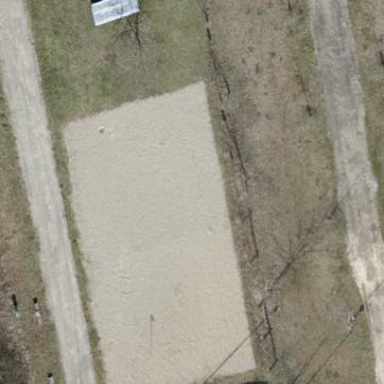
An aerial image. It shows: Sandy pitch designated for beach volleyball.